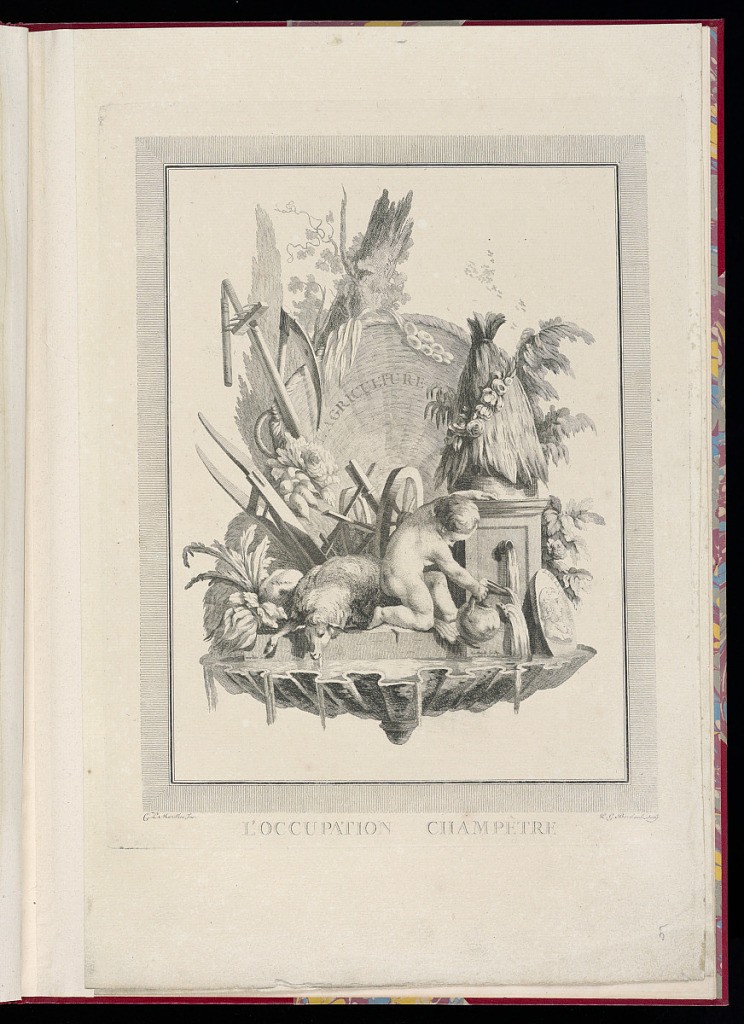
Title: L’AGRICULTURE
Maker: Clément Pierre Marillier, French, 1740 – 1808
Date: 1759–80
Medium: Etching and engraving on laid paper
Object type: Print
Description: Allegorical vignette representing agriculture from a series of twelve (including title page). The title is lettered in the center on a large flat basket surrounded by trees, plants, agricultural tools, wheels, with a putto in the foreground filling a jug from a water fountain, topped with a beehive decorated with a garland of flowers, and a sheep to his left. The water flows below into a pool of water in the shape of a large shell. Lettering below the vignette and the plate is signed.